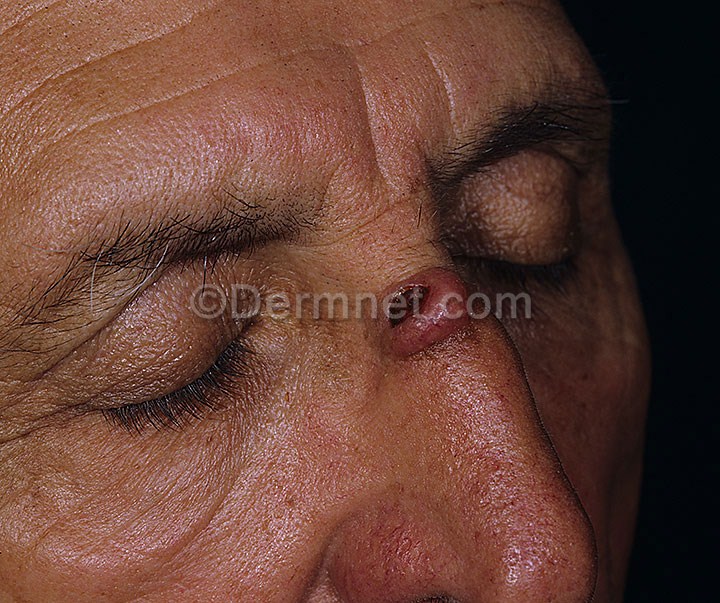
Disease: Seborrheic Keratoses and other Benign Tumors